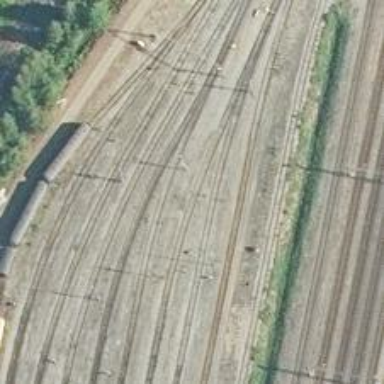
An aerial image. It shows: Railway signal.